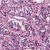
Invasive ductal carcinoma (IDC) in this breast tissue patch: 1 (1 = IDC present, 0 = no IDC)